Aerial crown-view tile of a tropical tree (Barro Colorado Island, Panama), acquired 20250414:
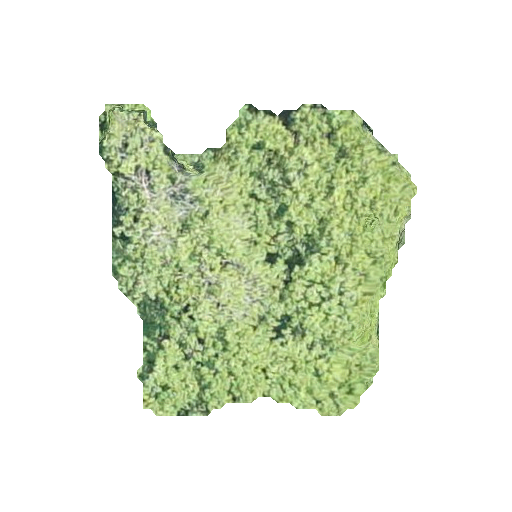
Species: Apeiba membranacea
GBIF accepted scientific name: Apeiba membranacea
Crown area: 112.5 m²